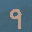
Label: 9